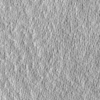
Label: not_dusty